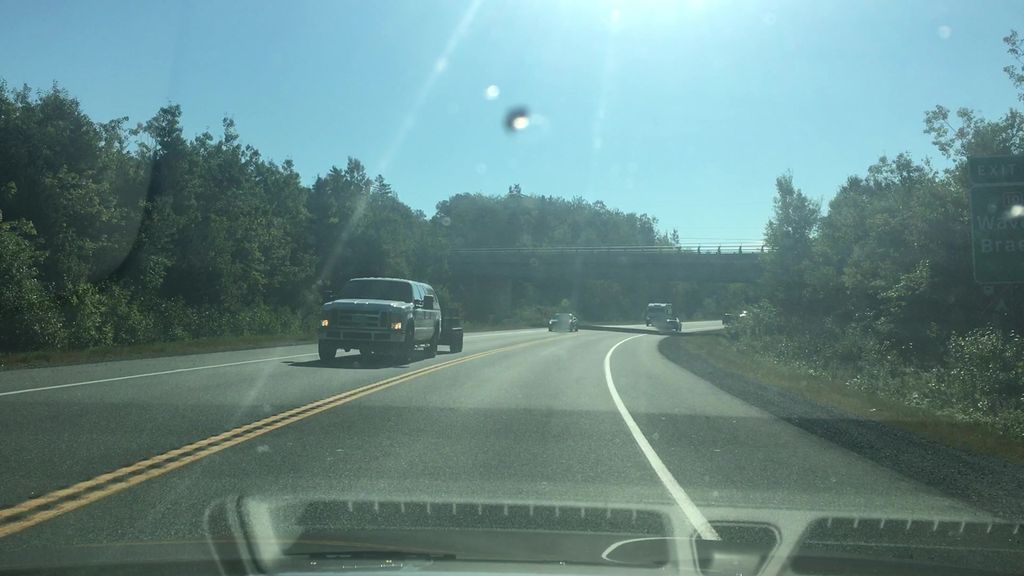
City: halifax